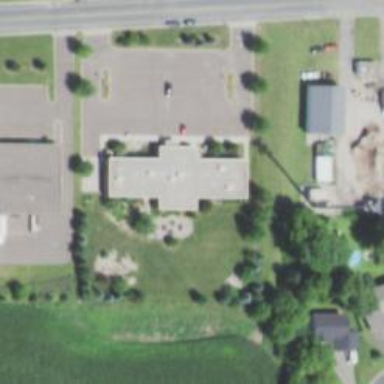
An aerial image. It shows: School building.